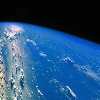
Label: water